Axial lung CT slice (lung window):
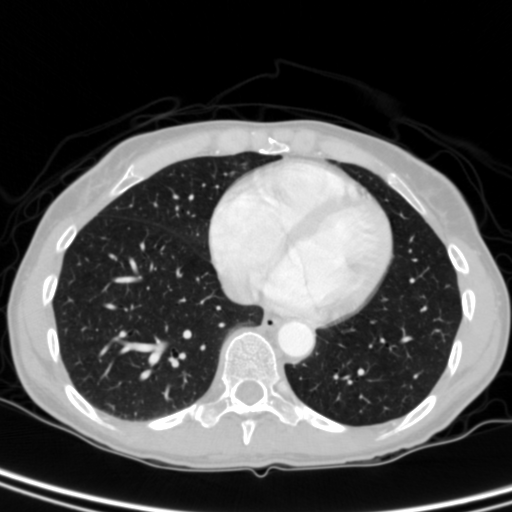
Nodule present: no